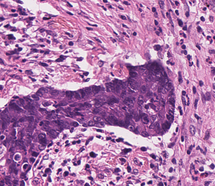
Tumor epithelial tissue: yes
Tumor-associated stroma tissue: yes
Normal tissue: no